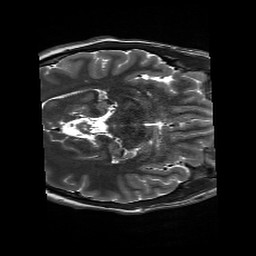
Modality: T2w
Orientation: axial
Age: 32
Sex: male